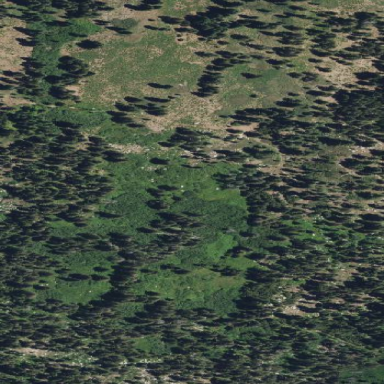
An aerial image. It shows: Wet meadow with wood vegetation.